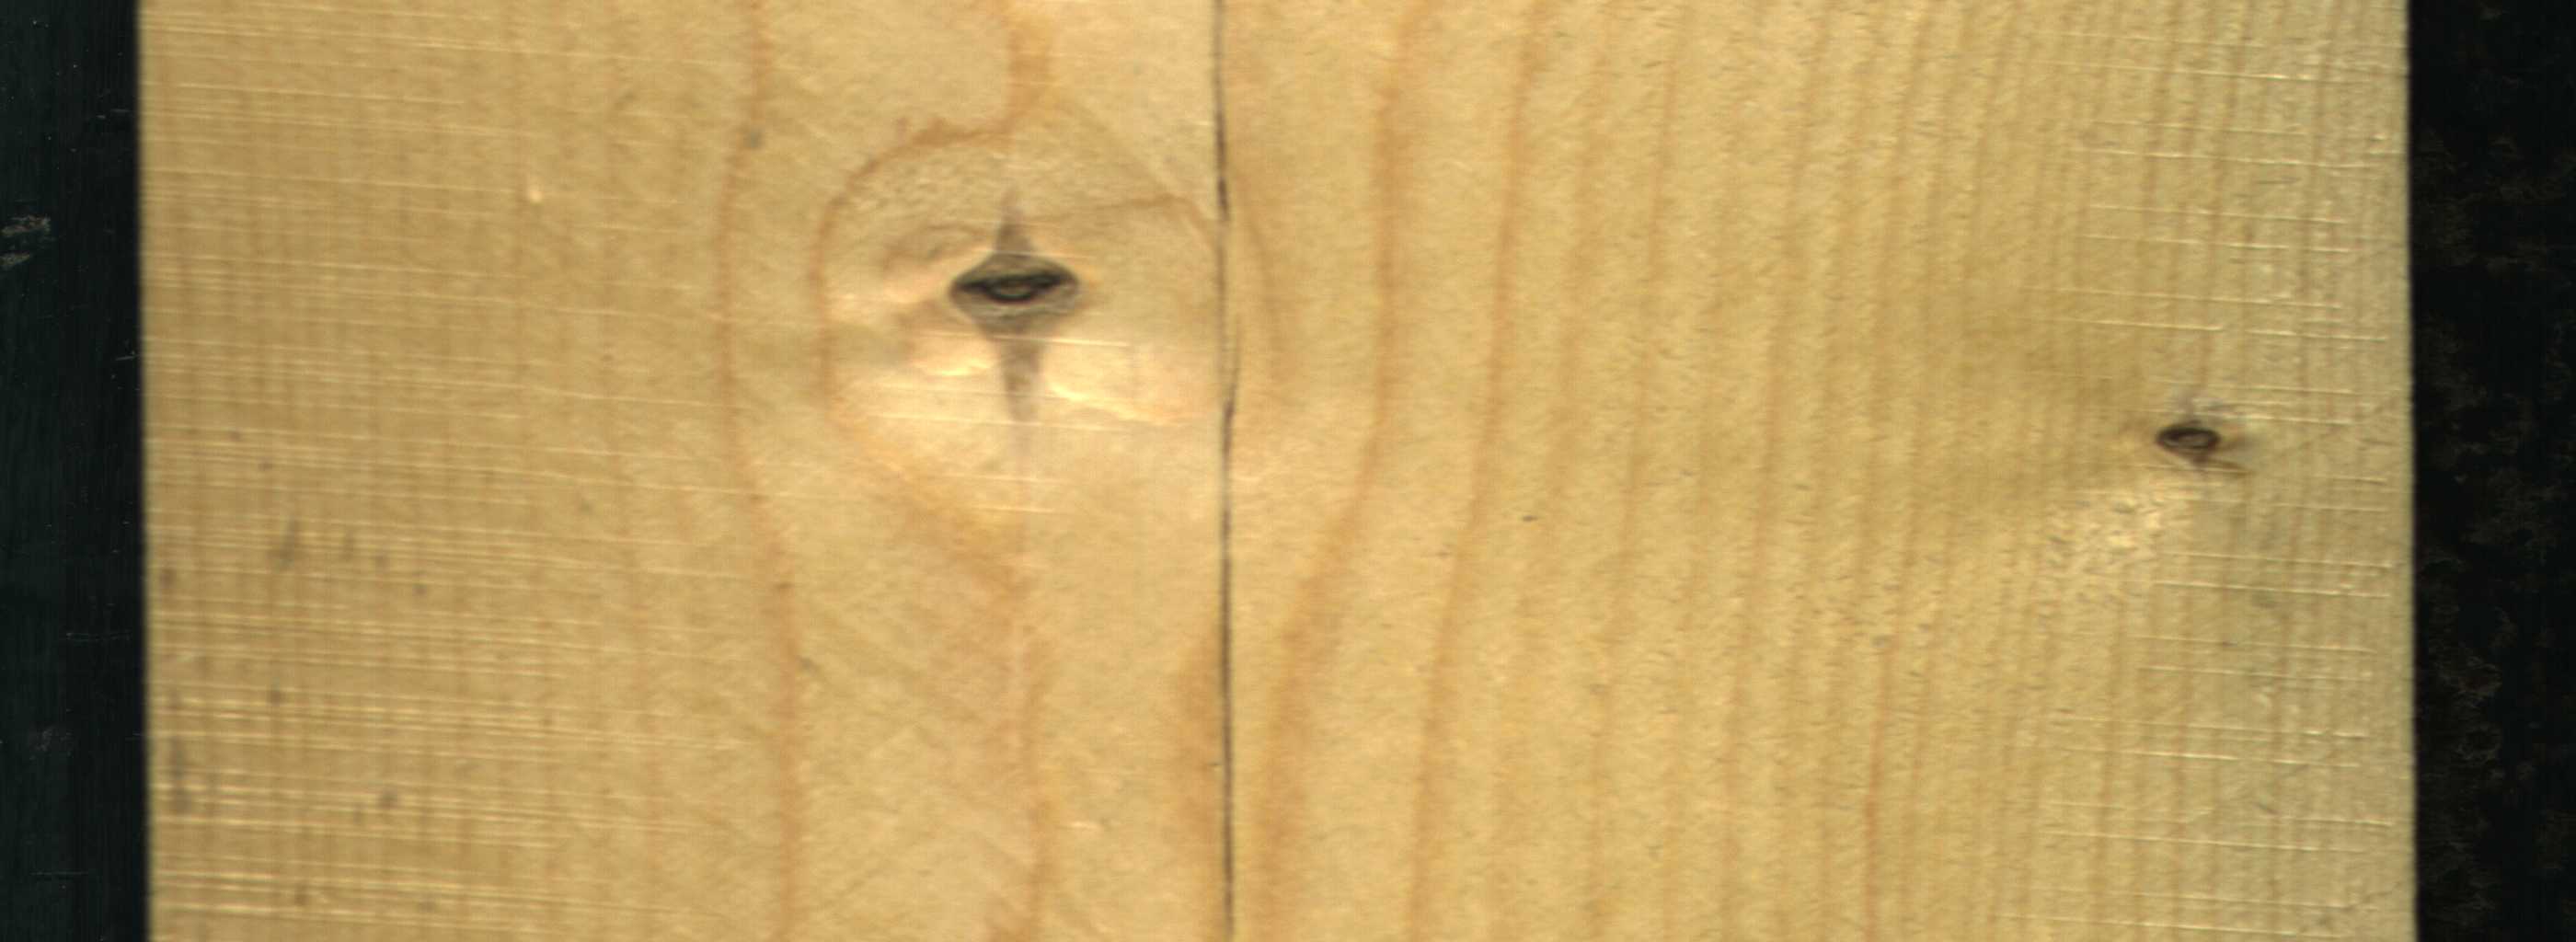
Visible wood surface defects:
Crack
Crack
Dead_Knot
Dead_Knot